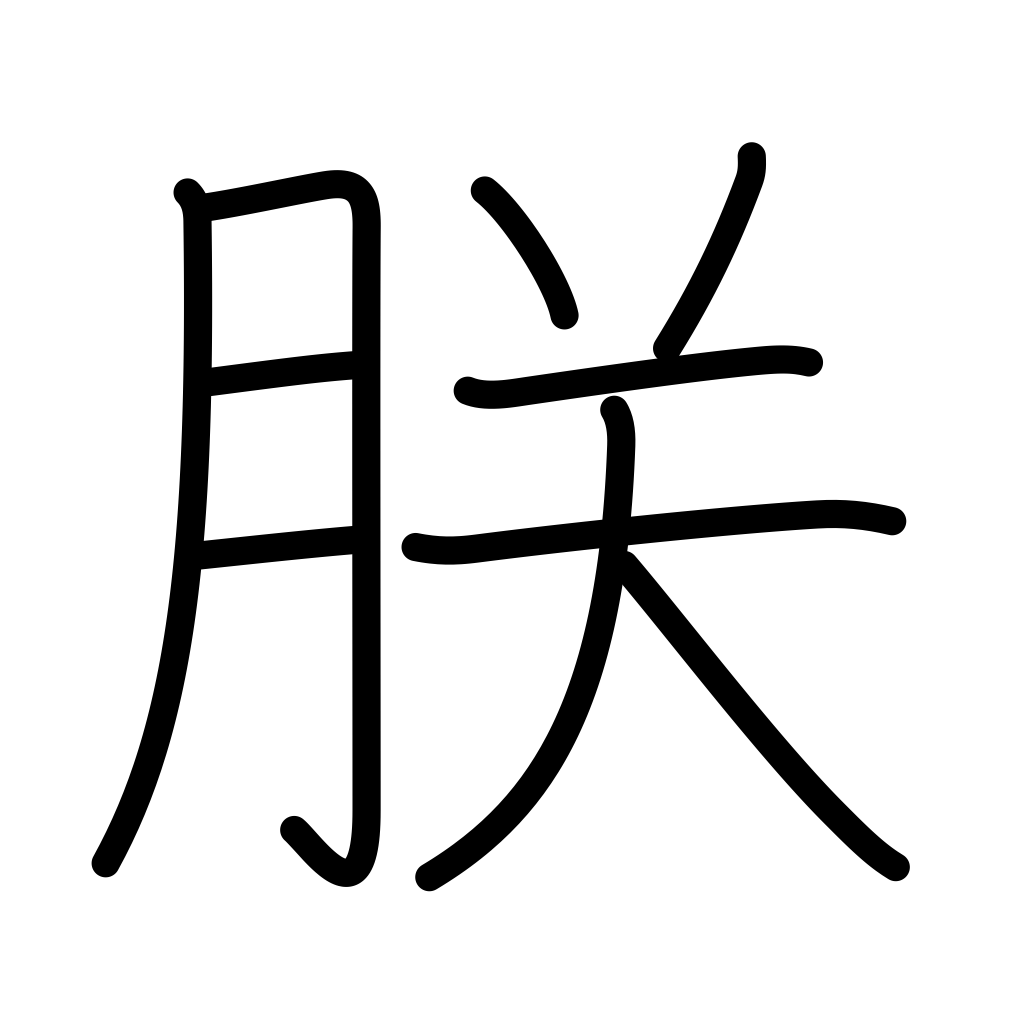
Meaning: majestic plural, imperial we